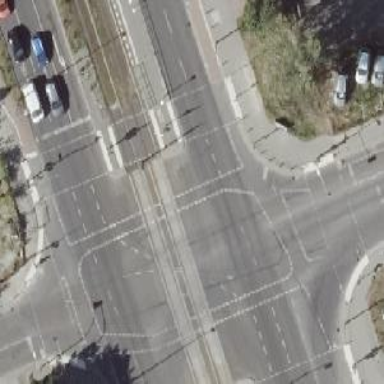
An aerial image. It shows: Tram crossing with traffic signals.